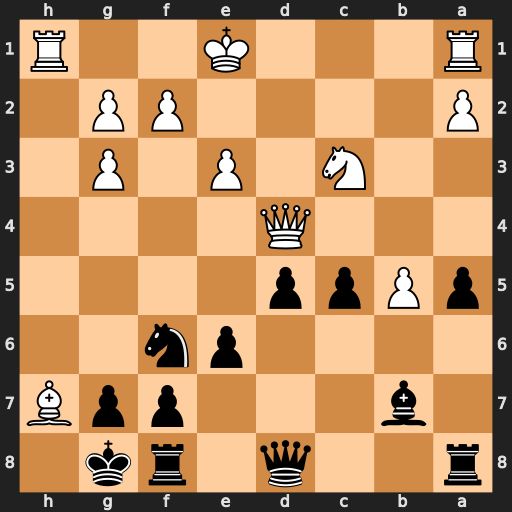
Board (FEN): r2q1rk1/1b3ppB/4pn2/pPpp4/3Q4/2N1P1P1/P4PP1/R3K2R
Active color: b
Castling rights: KQ
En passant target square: -
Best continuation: Nxh7